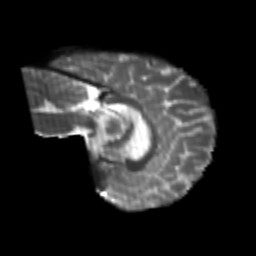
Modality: T2w
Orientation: sagittal
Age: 21
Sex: female
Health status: healthy
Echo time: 0.074 s